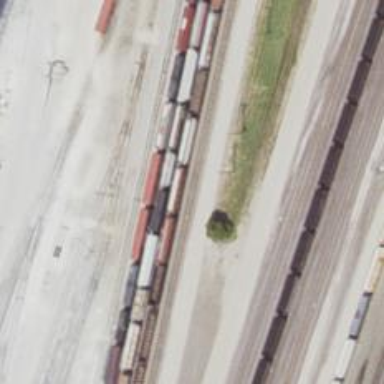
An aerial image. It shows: Railway yard.